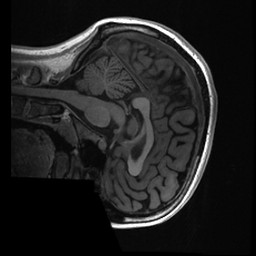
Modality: T1w
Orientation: sagittal
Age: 23
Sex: female